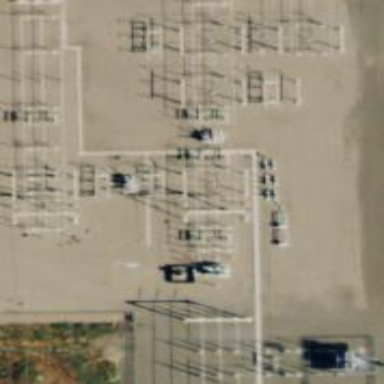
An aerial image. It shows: Switch used for power control.